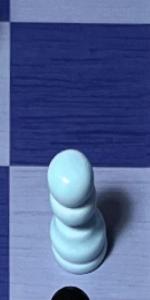
Label: Pawn_White